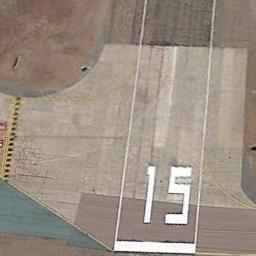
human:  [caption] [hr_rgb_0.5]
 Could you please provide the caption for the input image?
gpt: The runway is on the bare land .

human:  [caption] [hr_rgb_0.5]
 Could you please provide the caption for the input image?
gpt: The runway goes through the open area and the designation marking is 15  .

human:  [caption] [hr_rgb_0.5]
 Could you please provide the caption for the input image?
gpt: The runway is marked with the number 15 .

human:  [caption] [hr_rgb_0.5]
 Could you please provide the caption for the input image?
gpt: There is a runway on a brown bare ground with a white '15' sign on the runway .

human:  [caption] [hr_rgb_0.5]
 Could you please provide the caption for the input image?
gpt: The runway is marked with the number 15 .